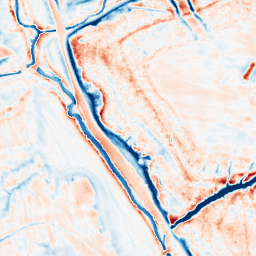
Category: edge_preserving
Decomposition family: anisotropic_diffusion
Decomposition parameters: iterations: 50
kappa: 10
gamma: 0.2
Upsampling method: quintic
Upsampling parameters: scale: 2
Upsampling scale: 2